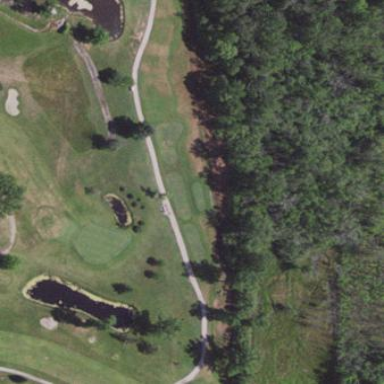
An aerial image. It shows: Scenic view of water hazard on golf course. The natural water feature adds beauty to the landscape.